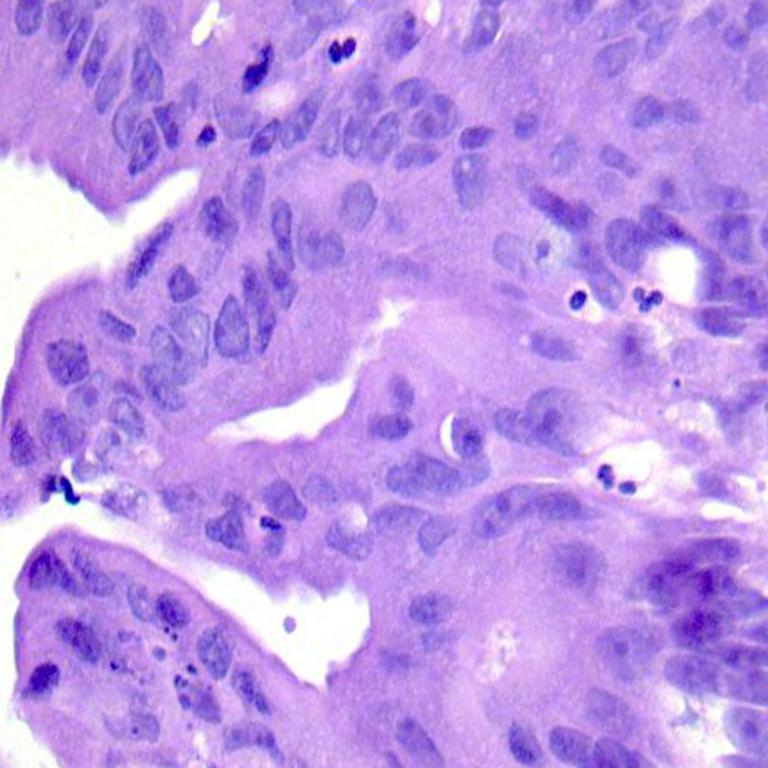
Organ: colon
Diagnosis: adenocarcinomas